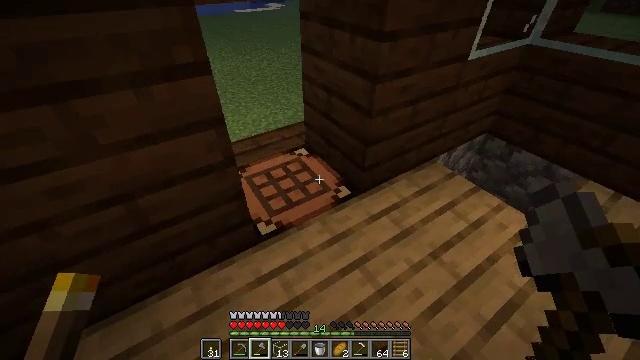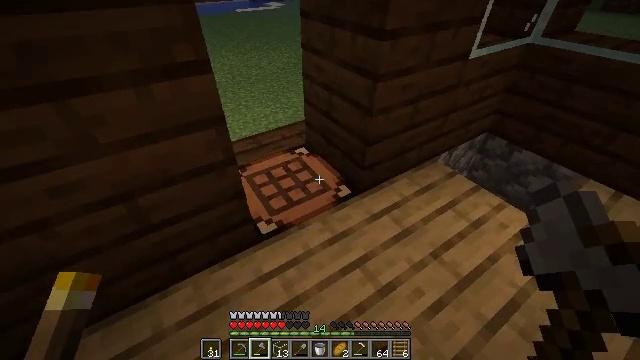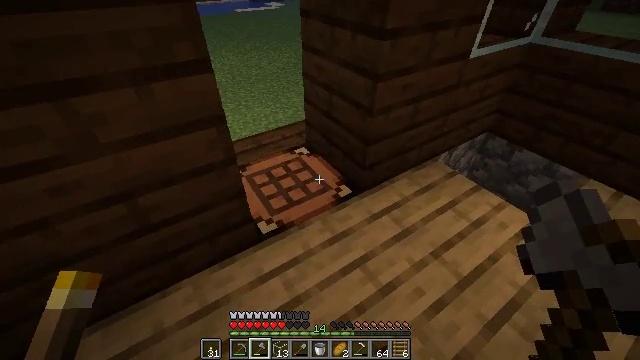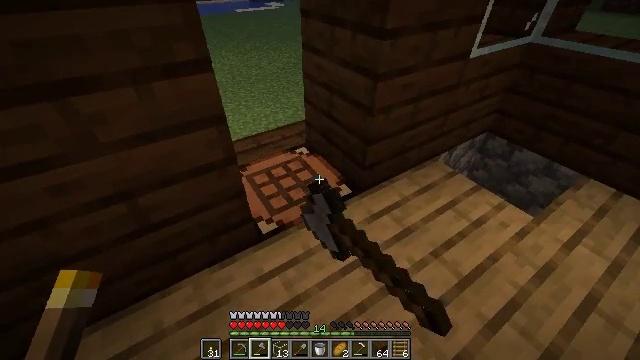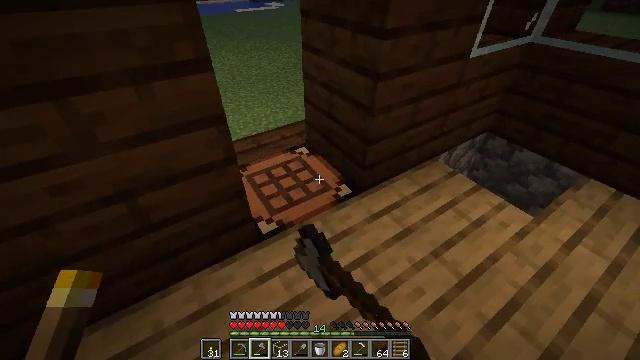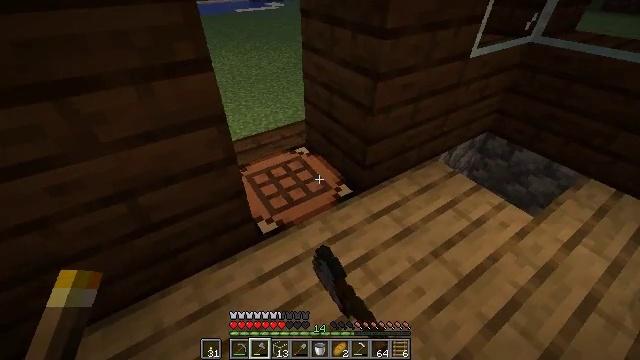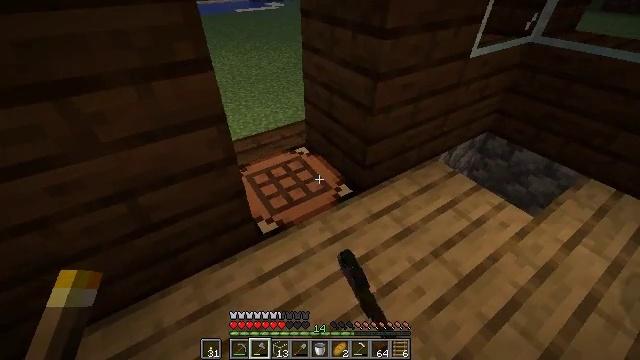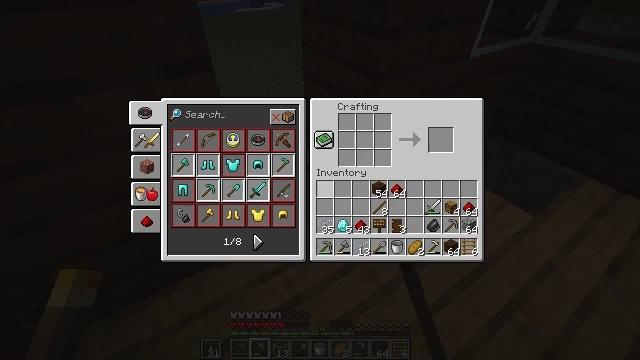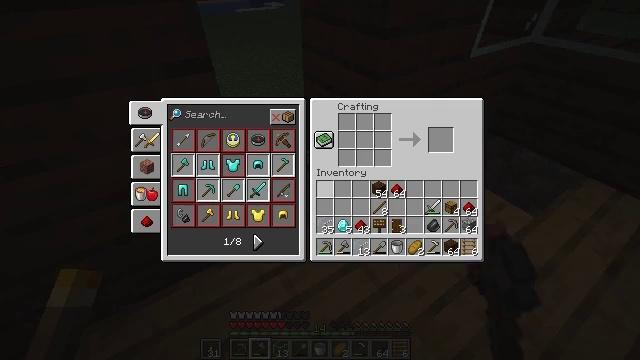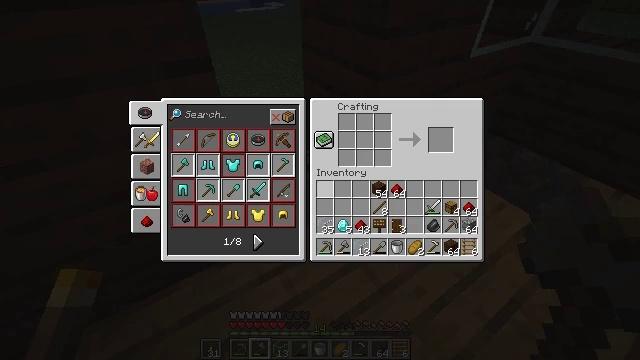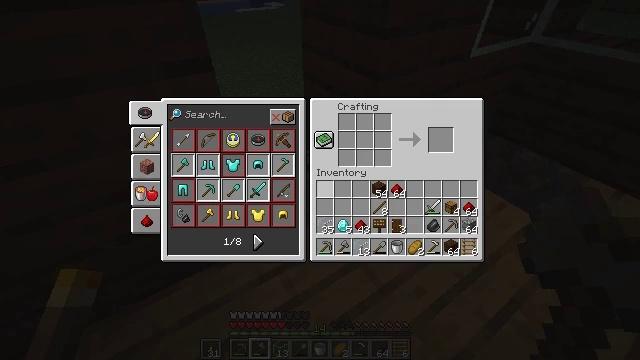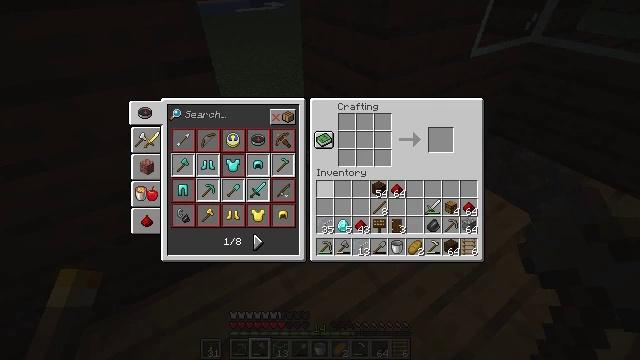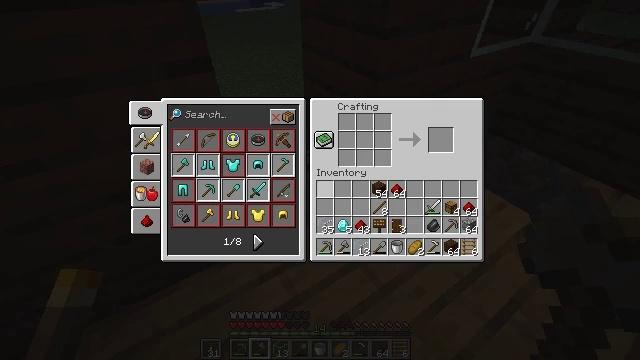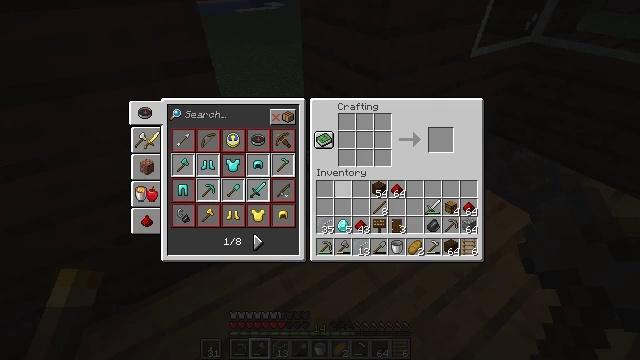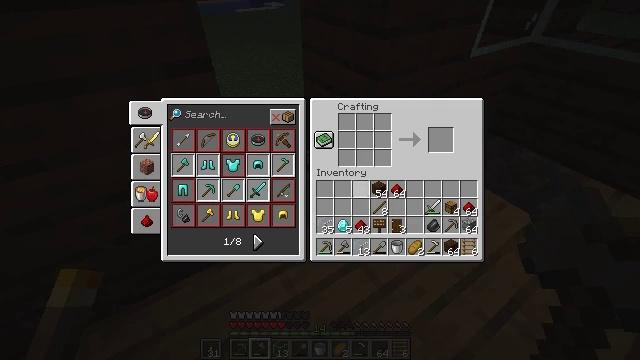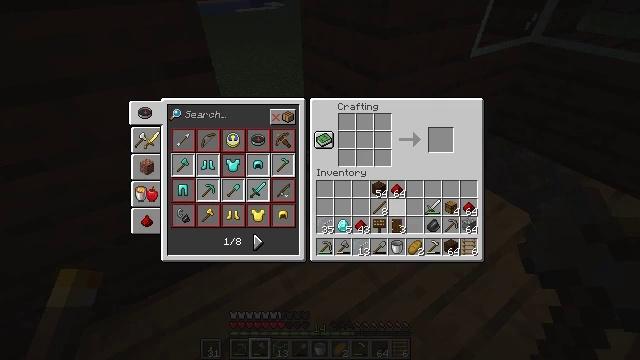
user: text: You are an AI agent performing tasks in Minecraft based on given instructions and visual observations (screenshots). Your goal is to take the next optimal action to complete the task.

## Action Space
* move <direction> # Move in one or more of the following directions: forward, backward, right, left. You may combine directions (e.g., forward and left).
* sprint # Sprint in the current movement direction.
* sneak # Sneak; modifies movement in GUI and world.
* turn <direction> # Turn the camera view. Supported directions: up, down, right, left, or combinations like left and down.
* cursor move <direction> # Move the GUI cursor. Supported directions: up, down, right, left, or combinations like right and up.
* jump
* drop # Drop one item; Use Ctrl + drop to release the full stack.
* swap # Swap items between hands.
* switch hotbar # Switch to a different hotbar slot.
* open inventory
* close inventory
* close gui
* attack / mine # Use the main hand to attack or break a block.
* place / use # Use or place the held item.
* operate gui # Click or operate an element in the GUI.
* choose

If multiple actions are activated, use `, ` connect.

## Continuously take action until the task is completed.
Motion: motion action
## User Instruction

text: Craft a cobblestone wall.
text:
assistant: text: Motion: no_op
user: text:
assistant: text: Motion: use / place
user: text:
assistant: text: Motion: use / place
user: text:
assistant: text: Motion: use / place
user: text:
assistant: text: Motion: use / place
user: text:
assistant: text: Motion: no_op
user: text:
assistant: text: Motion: no_op
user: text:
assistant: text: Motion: no_op
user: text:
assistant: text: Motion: no_op
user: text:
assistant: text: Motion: no_op
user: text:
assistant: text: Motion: no_op
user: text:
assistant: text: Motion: no_op
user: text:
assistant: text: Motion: cursor move right
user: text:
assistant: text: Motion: cursor move right and down
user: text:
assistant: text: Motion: cursor move right and down
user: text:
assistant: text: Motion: cursor move right and down
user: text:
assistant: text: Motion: cursor move right and down
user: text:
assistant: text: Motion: cursor move right
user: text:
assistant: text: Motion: no_op
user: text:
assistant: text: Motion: no_op
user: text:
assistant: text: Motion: no_op
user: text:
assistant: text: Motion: no_op
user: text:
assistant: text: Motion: no_op
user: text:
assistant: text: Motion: no_op
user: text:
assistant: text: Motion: no_op
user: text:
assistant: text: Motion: no_op
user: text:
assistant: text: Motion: no_op
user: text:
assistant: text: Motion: no_op
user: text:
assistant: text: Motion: no_op
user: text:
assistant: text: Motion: operate gui